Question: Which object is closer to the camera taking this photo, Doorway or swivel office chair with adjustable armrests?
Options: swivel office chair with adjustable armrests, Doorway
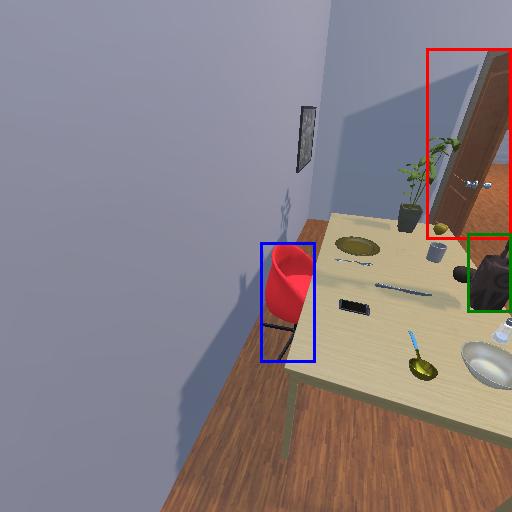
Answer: swivel office chair with adjustable armrests